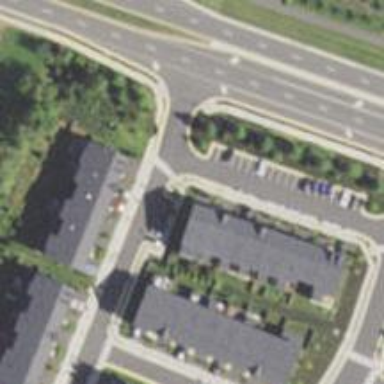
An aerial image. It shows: Residential road with asphalt surface. Sidewalk is present on the left side.